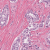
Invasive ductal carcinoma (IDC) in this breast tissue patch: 1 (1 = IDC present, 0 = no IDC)